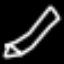
Label: pencil